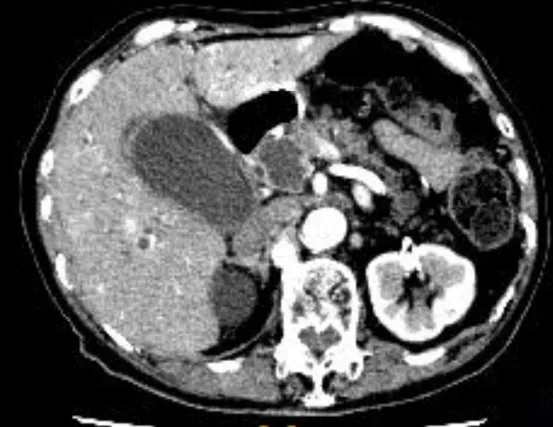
Contrast-enhanced computed tomography (CT) and endoscopic ultrasonography (EUS) for the patient in case 2. . A. Contrast-enhanced CT images revealed dilation of the bile duct and of the common hepatic duct, with the contrast effect revealing a 26-mm cystic tumor in the head of the pancreas and mural nodules.
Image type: radiology (ct)